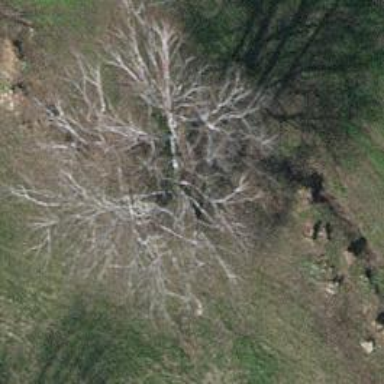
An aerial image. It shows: Beautiful tree in nature.